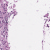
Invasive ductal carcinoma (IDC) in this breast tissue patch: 0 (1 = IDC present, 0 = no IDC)